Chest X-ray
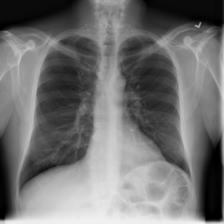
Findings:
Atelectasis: negative
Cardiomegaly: negative
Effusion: negative
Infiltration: positive
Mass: negative
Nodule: negative
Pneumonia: negative
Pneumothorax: negative
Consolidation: negative
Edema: negative
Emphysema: negative
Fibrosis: negative
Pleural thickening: negative
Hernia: negative